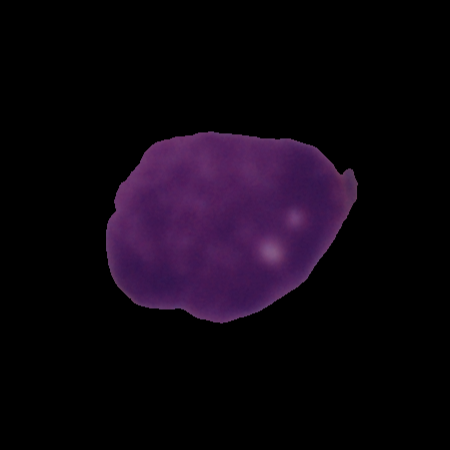
Label: cancer